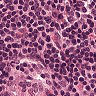
Metastatic tissue present: no